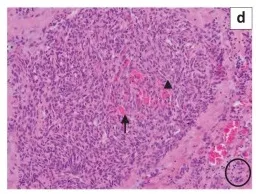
Haemosiderin pigment is noted (square) (10x10 magnification).
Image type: pathology (h&e)